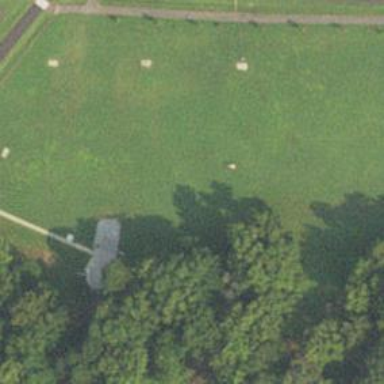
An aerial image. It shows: Disc golf tee.